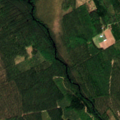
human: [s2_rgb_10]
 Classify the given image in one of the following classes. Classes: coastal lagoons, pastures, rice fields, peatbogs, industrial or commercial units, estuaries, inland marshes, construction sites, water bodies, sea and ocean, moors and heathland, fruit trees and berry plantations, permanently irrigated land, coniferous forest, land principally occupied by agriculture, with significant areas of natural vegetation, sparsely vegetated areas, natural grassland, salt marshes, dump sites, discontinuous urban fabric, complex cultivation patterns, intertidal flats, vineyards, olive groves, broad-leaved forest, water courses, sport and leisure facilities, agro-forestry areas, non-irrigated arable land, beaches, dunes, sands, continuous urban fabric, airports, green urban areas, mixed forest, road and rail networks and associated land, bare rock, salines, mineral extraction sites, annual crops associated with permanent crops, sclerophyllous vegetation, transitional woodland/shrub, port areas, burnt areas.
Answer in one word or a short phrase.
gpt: coniferous forest, mixed forest, transitional woodland/shrub